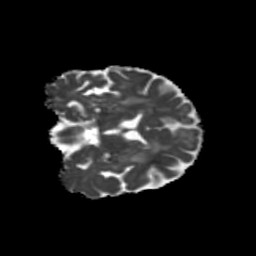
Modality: MD
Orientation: coronal
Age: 62
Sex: female
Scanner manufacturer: siemens
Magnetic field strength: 3 T
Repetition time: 5.25 s
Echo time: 0.08 s